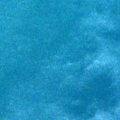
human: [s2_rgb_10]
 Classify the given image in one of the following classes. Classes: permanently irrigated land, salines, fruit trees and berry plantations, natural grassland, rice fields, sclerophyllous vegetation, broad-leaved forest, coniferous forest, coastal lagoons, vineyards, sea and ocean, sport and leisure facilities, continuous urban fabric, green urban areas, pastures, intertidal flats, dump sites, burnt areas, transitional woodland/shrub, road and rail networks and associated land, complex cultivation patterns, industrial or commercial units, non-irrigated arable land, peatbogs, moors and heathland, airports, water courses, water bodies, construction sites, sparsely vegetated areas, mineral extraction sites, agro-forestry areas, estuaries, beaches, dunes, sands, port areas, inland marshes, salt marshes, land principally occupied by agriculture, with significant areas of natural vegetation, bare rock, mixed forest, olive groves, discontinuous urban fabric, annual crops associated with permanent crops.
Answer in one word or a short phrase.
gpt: sea and ocean